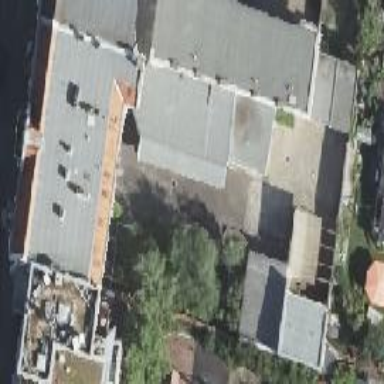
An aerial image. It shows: Building consisting of apartments with double saltbox roof shape.